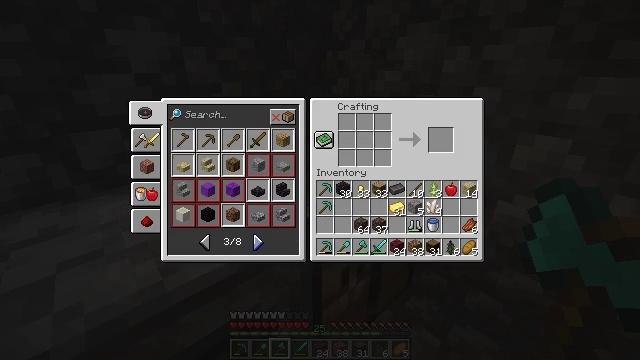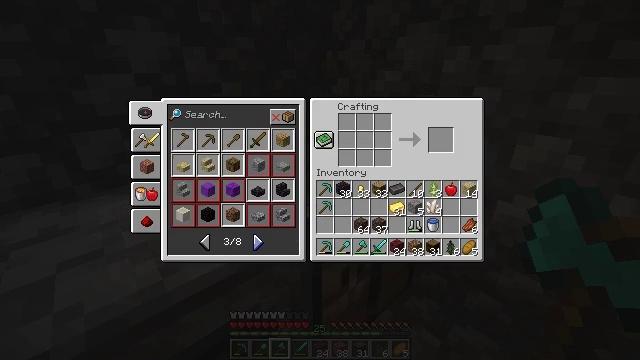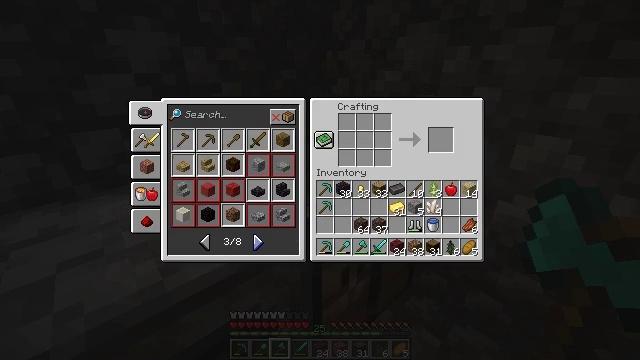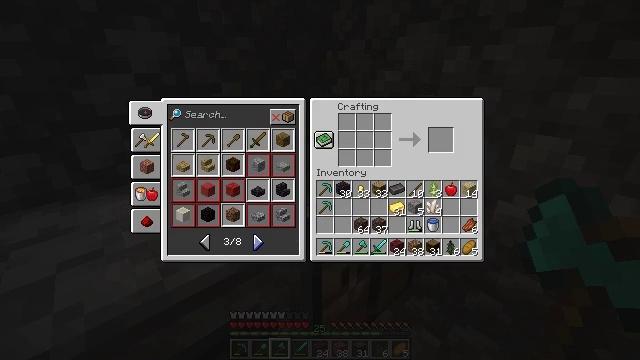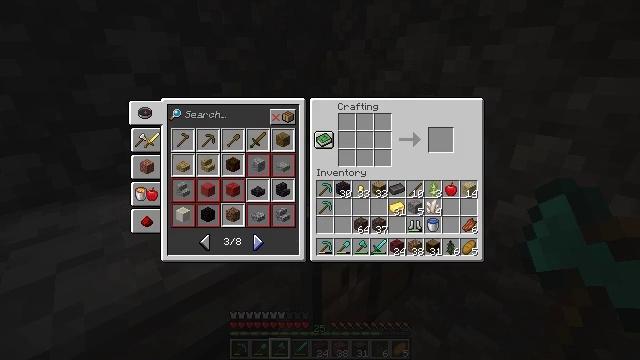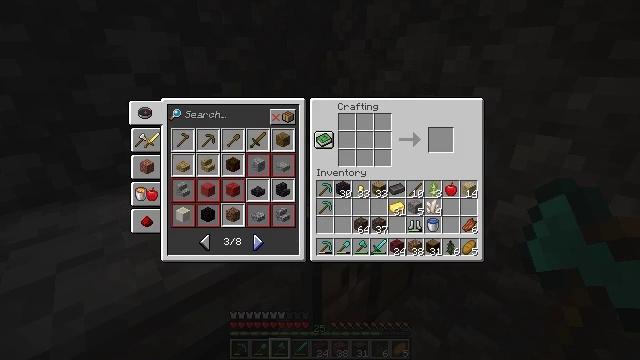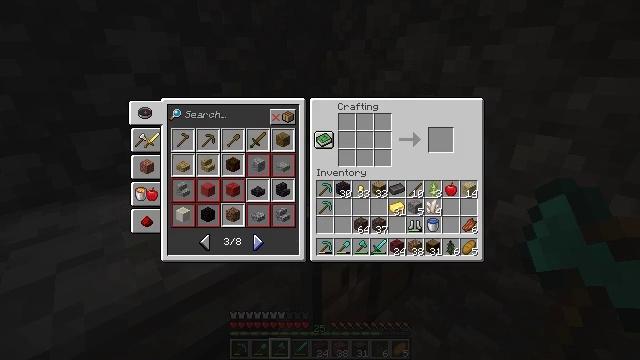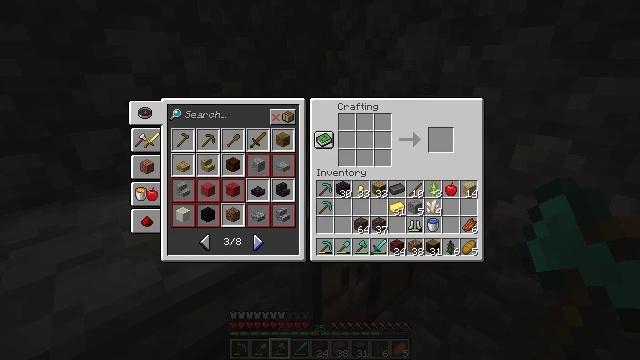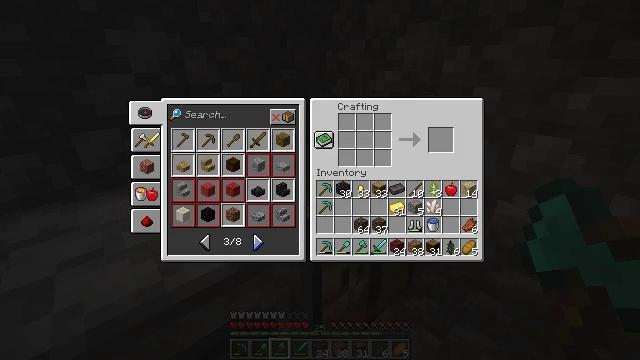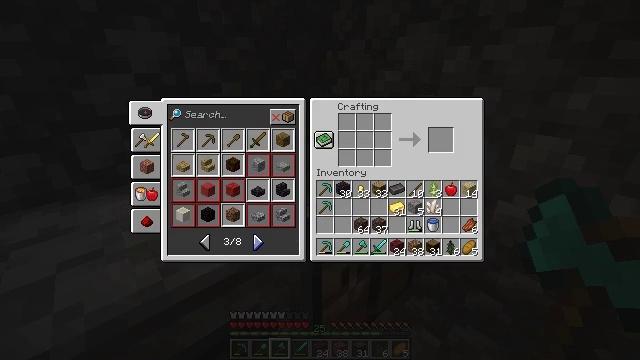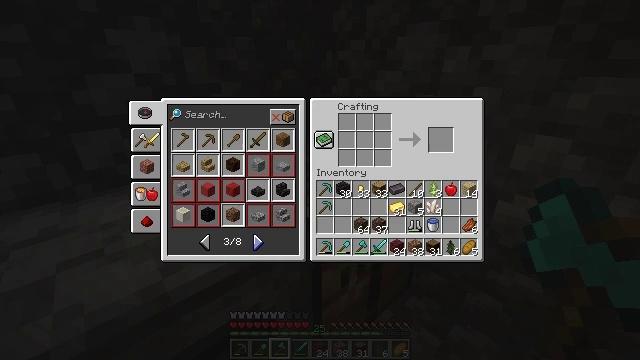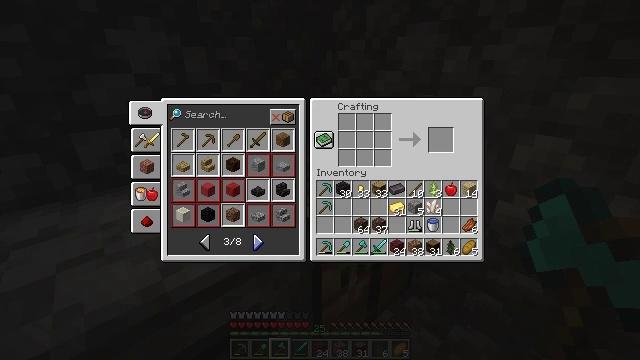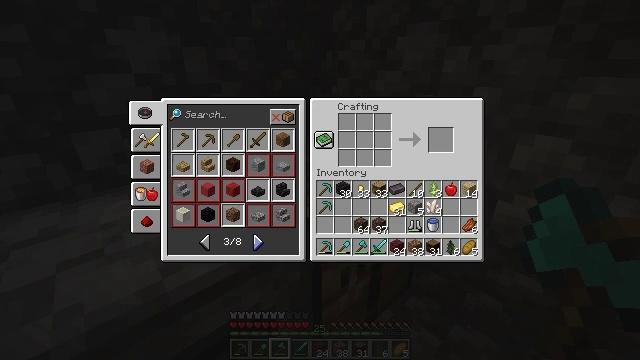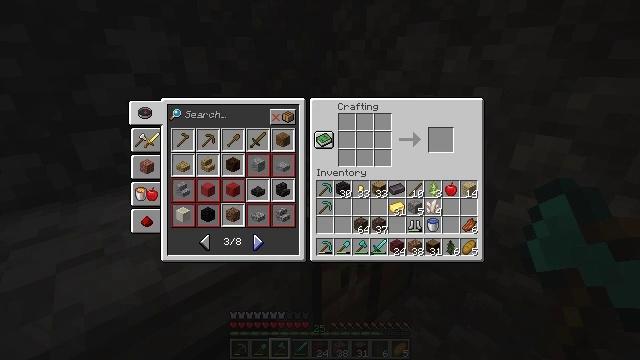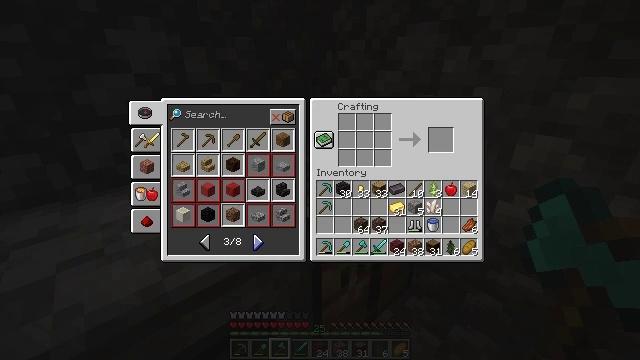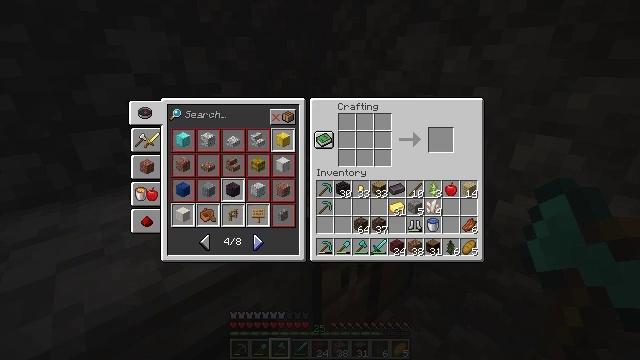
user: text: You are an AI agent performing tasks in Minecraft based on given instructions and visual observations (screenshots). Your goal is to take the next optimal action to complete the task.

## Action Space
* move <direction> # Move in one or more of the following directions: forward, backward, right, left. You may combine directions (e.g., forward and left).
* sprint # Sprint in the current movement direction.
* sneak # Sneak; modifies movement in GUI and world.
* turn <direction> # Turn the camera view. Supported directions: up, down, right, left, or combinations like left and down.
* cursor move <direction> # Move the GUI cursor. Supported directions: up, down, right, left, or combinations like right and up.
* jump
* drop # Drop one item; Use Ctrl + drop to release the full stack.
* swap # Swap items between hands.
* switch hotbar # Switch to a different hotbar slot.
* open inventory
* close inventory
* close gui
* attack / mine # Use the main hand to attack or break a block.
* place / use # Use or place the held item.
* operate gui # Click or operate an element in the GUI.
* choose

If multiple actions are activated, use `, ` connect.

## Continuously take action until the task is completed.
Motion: motion action
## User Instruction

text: Open a crafting table to craft a soul campfire.
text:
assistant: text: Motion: operate gui
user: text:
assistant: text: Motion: no_op
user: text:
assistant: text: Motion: no_op
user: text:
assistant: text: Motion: no_op
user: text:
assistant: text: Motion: no_op
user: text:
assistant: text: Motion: no_op
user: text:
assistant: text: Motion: no_op
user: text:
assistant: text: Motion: no_op
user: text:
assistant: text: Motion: no_op
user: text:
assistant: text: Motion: no_op
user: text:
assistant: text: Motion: no_op
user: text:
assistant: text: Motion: no_op
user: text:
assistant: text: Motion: no_op
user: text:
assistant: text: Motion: no_op
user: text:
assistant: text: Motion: operate gui
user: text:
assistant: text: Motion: operate gui
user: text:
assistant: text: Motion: operate gui
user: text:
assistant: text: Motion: no_op
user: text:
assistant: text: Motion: no_op
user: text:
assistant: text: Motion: no_op
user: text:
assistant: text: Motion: no_op
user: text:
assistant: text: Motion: no_op
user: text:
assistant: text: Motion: no_op
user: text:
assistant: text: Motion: no_op
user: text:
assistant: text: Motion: operate gui
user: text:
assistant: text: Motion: operate gui
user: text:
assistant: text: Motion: operate gui
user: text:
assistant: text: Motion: operate gui
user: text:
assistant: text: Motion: no_op
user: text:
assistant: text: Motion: no_op